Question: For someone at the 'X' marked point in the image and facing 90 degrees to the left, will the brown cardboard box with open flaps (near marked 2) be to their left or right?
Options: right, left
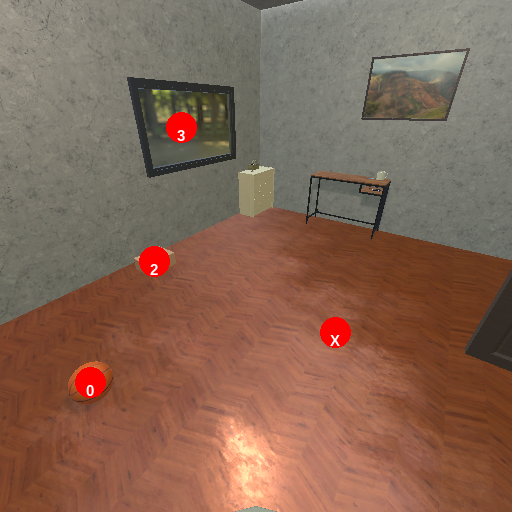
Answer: right